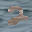
Label: 2